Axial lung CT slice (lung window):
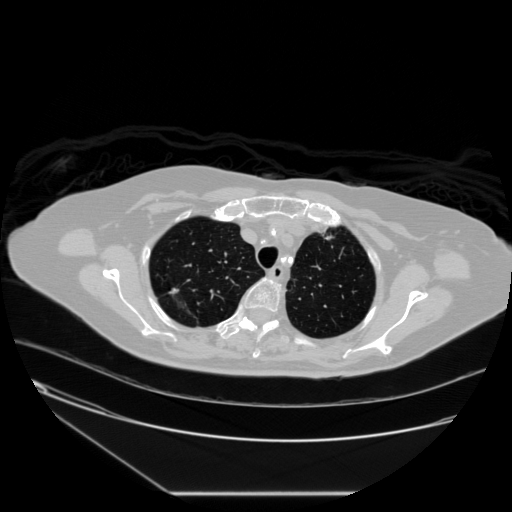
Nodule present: yes
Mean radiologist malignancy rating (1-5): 1.5